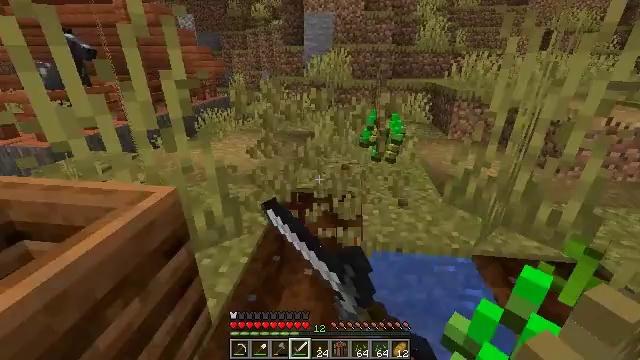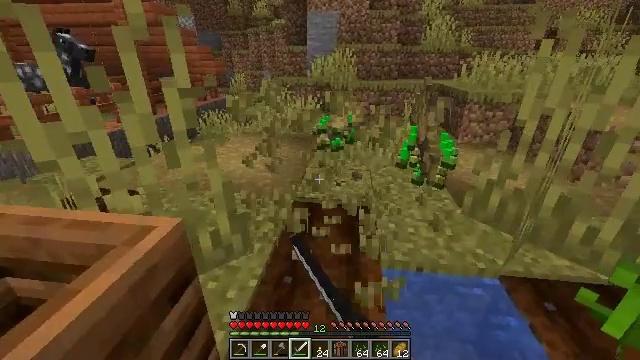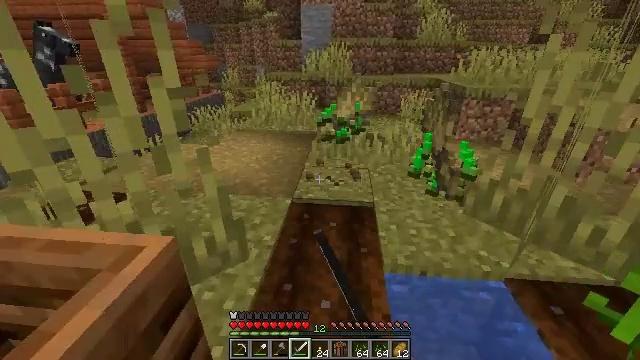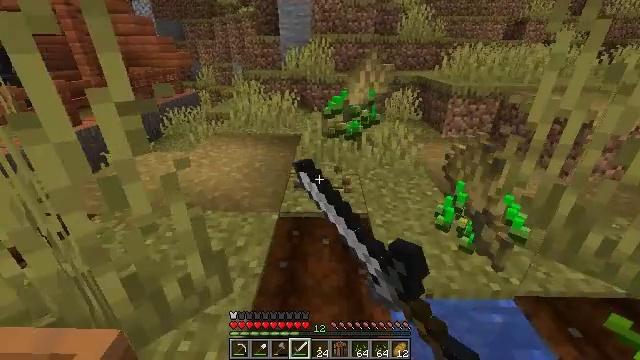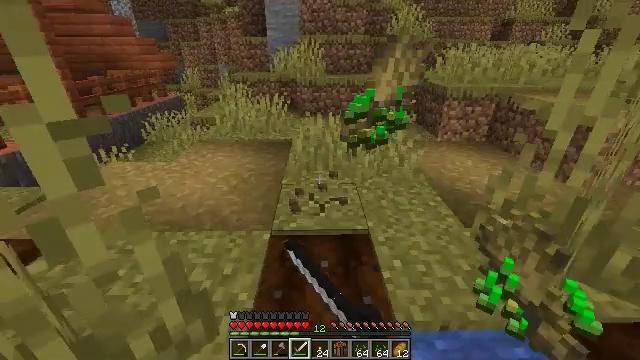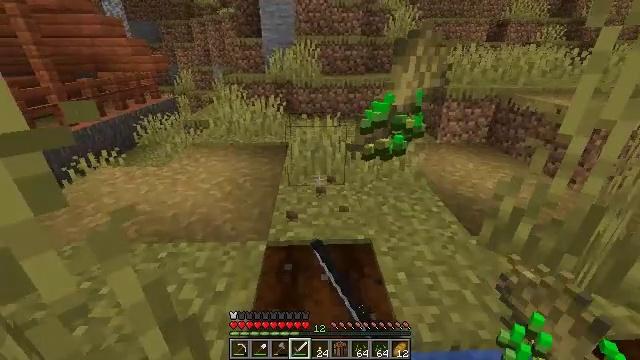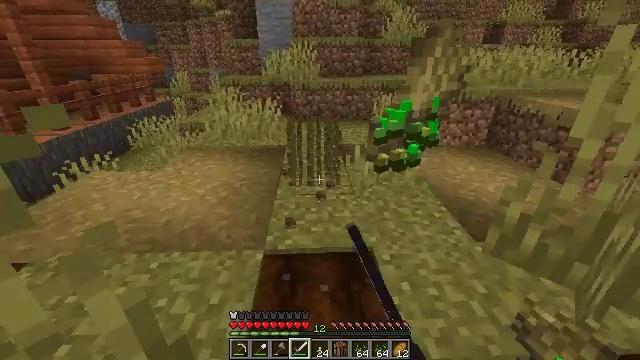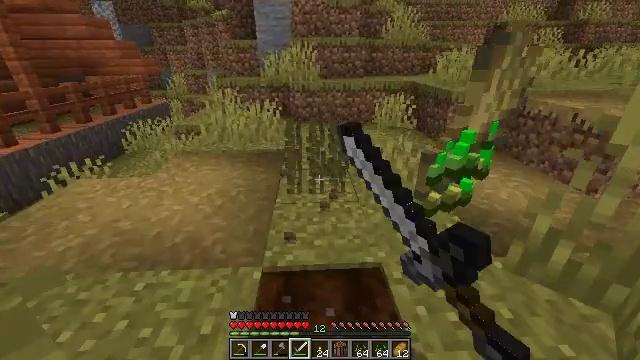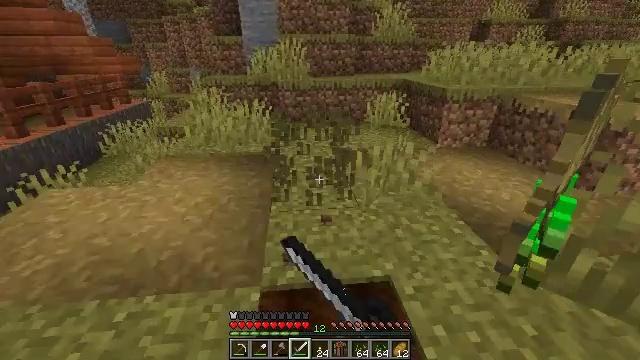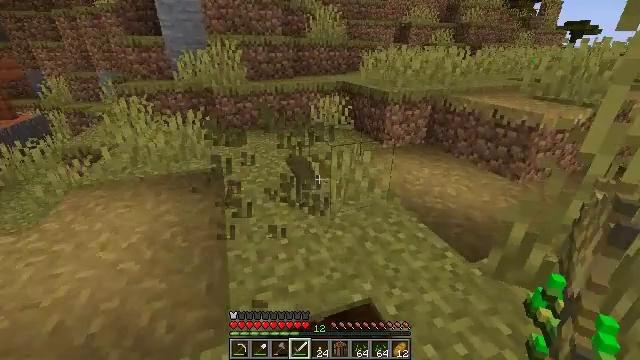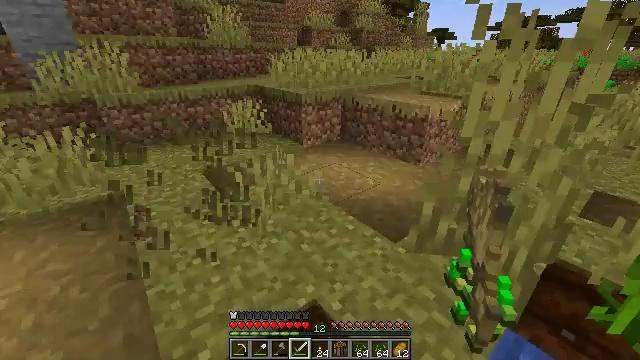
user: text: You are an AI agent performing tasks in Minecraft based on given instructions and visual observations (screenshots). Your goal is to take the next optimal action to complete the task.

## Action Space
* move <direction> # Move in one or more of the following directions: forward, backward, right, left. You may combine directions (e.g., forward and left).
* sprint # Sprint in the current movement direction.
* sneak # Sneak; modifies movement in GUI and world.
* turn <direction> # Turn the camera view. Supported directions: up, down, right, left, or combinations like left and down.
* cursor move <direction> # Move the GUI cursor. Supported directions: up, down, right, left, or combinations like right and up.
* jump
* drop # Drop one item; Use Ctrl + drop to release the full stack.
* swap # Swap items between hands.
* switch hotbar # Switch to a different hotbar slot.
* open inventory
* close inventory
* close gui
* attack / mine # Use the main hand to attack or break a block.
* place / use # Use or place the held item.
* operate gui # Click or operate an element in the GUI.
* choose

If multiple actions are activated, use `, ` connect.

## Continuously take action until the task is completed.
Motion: motion action
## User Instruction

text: Collect the grass from the surface.
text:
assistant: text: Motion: move forward, attack / mine
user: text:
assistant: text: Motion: move forward, turn right and down, attack / mine
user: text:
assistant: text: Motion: move forward, turn right, attack / mine
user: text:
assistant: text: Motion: move forward, turn right, attack / mine
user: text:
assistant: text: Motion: move forward, attack / mine
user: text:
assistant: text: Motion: move forward, attack / mine
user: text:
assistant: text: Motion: move forward and move left, attack / mine
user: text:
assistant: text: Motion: move forward and move left, turn right
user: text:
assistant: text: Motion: move forward and move left, turn right
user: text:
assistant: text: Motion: move forward and move left, turn right
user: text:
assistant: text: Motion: no_op